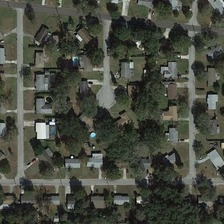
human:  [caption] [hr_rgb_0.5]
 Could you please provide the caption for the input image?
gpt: many green trees and small buildings are in a medium residential area .

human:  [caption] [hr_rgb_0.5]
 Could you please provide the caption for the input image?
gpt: many green trees and small buildings are in a medium residential area .

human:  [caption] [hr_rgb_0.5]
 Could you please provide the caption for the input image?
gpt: many green trees and small buildings are in a medium residential area .

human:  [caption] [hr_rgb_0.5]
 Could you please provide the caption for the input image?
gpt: many green trees and small buildings are in a medium residential area .

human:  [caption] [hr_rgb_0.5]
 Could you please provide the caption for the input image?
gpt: many green trees and small buildings are in a medium residential area .